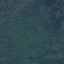
Land use / land cover: Forest